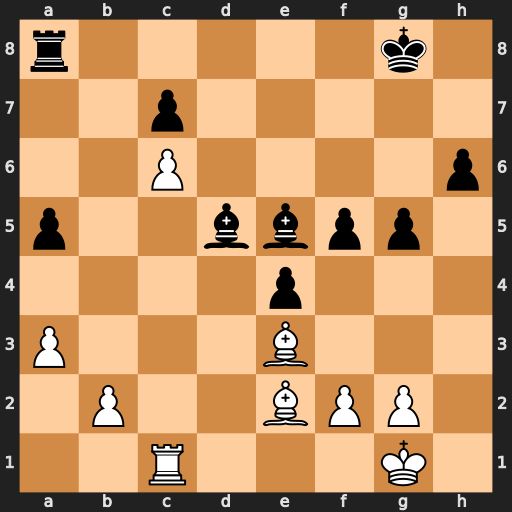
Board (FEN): r5k1/2p5/2P4p/p2bbpp1/4p3/P3B3/1P2BPP1/2R3K1
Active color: w
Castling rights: -
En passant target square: -
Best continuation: Rc5 Rd8 Rxd5 Rxd5 Bc4